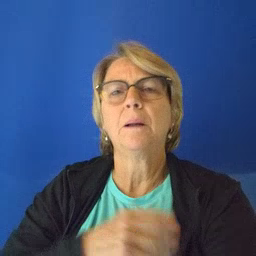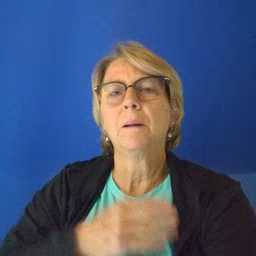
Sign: boy